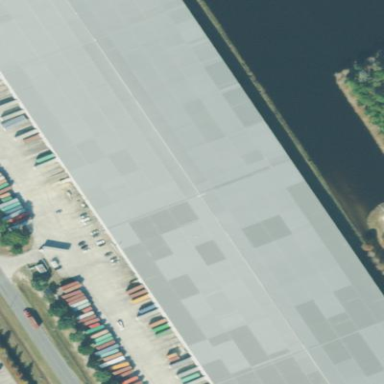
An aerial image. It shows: Warehouse.